Question: Everytime I make an app, buildozer always tries to clone python-for-android from github.
Is it really necessary to clone everytime I make my app? And is there another way aside from cloning python-for-android everytime I make my app?
see image

I don't have much internet connection and I'm just making a simple app like hello world .
Thanks
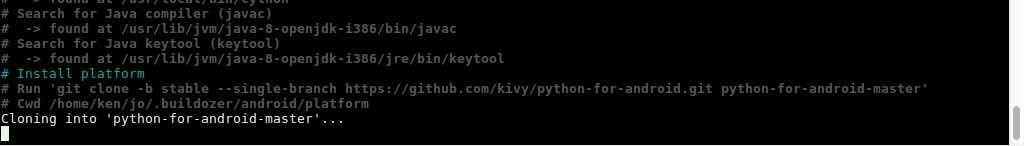
Answer: 1. Clone python-for-android somewhere manually
2. Install dependencies your cloned version would need (can be done just installing python-for-android with pip)
3. Change your buildozer.spec file adding option p4a.source_dir pointing to cloned directory (for example p4a.source_dir = /home/ken/python-for-android)
Done! Now buildozer will use your local python-for-android.